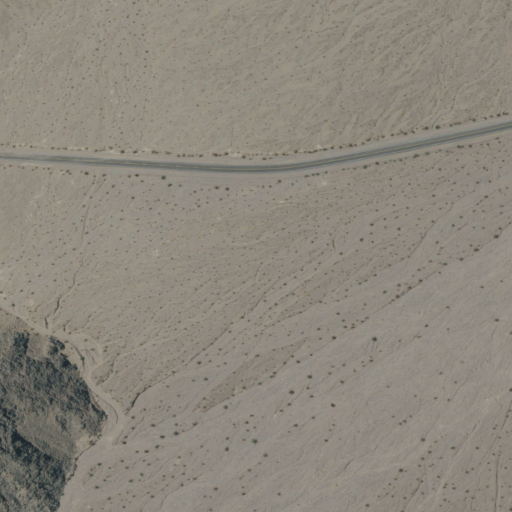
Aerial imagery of valley in California named Virgin Spring Canyon containing shrub, barren land, low intensity development, and open development